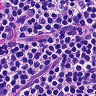
Metastatic tissue present: no